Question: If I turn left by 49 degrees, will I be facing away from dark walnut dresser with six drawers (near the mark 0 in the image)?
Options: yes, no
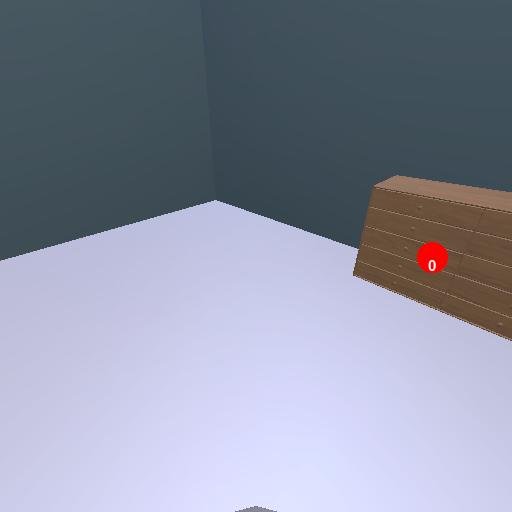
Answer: yes